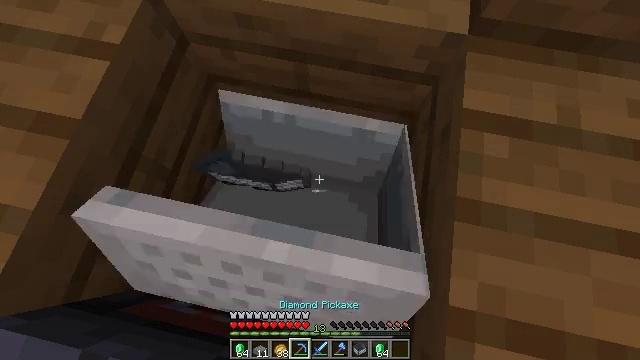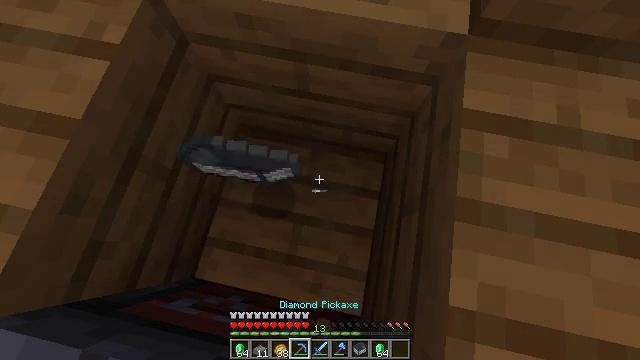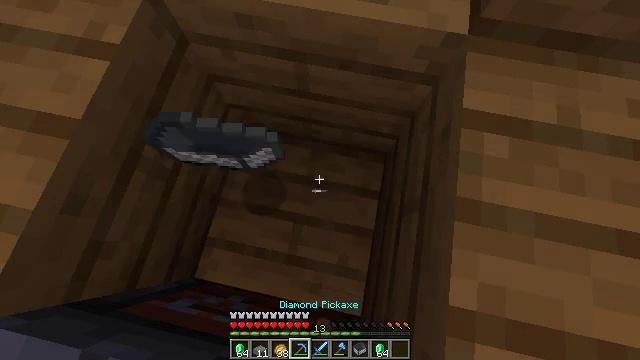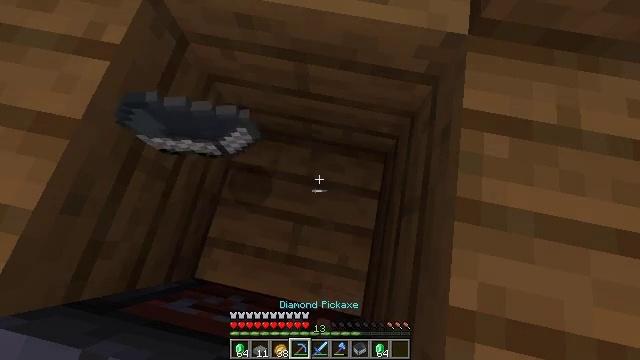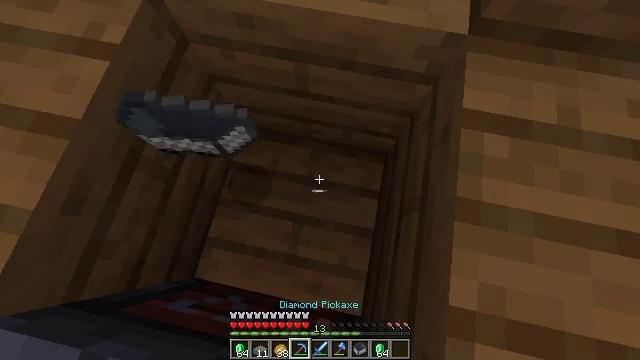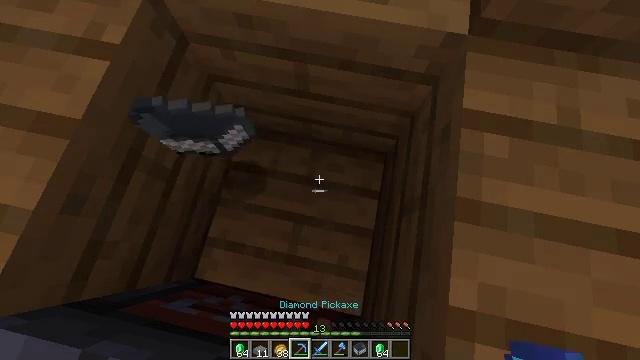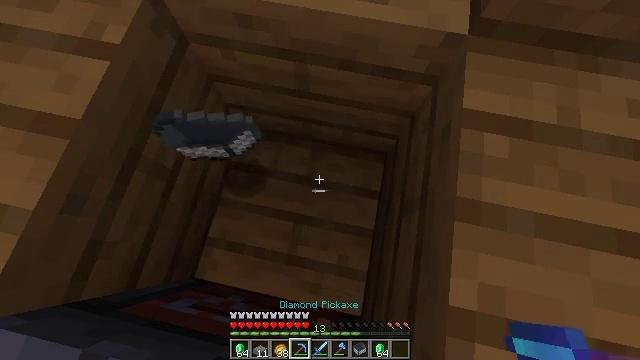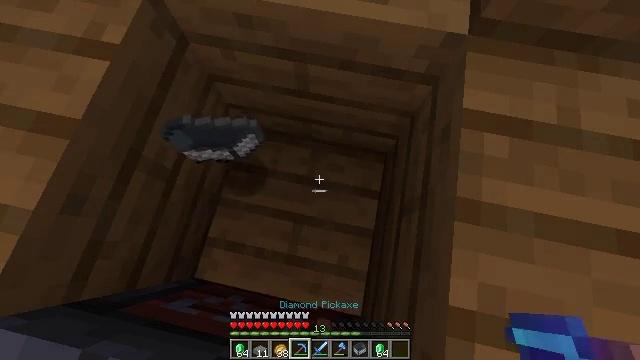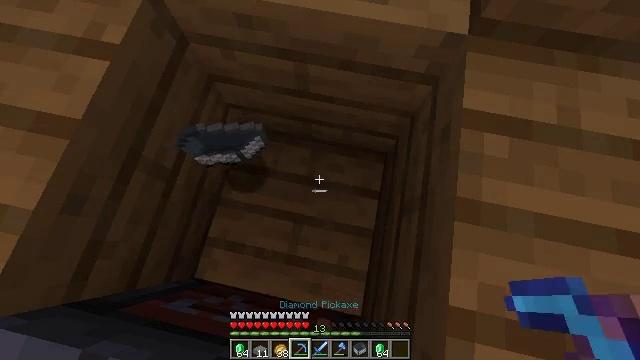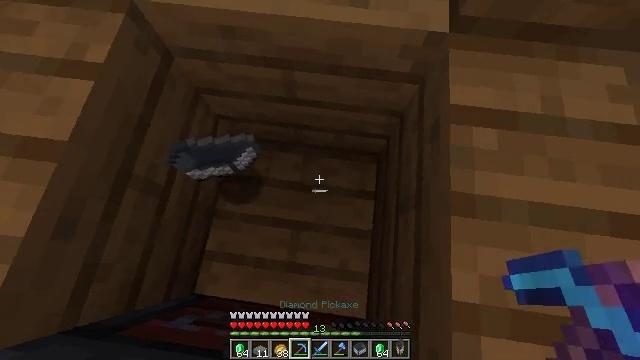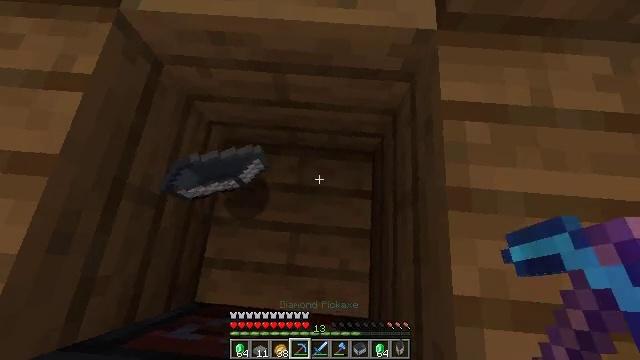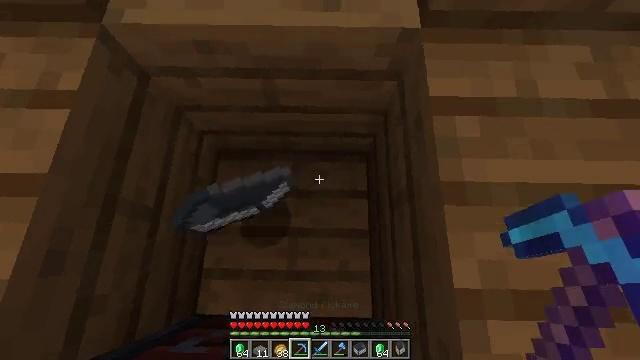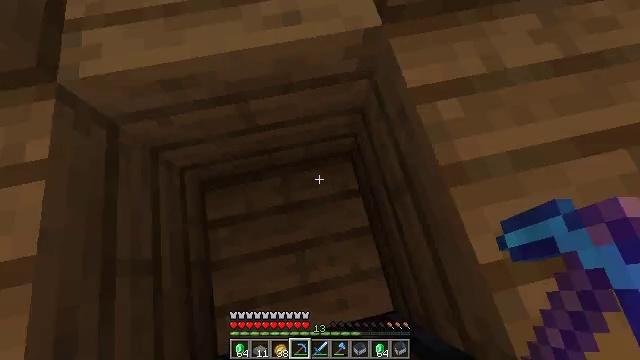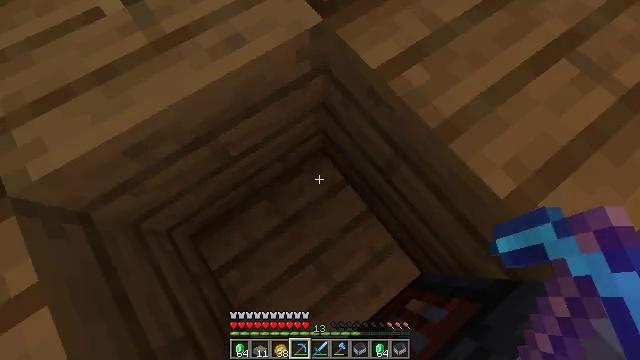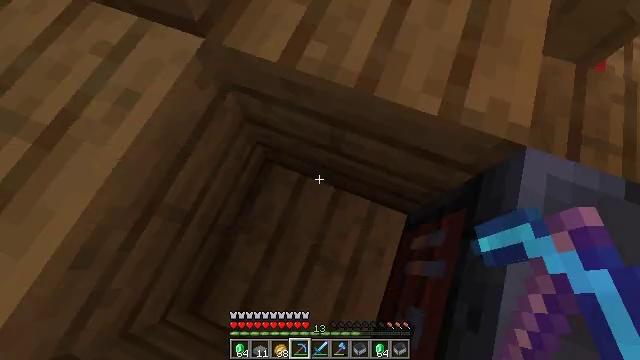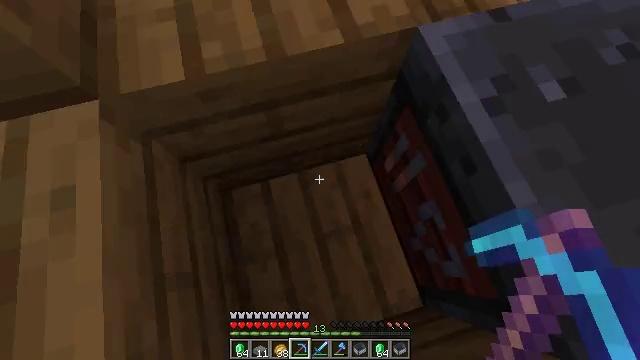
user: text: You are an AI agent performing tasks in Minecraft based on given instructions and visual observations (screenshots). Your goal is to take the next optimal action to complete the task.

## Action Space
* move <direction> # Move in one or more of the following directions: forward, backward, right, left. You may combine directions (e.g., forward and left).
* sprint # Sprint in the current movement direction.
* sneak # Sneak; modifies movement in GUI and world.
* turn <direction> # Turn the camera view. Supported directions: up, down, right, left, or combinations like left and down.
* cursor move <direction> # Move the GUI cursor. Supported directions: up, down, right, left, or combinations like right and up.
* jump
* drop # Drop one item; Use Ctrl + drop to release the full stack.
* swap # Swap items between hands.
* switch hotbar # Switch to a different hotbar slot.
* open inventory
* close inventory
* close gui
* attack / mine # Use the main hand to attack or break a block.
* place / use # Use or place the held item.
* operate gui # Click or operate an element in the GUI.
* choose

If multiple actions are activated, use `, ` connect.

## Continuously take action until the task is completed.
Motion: motion action
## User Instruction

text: Break the smithing table to move it.
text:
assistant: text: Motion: no_op
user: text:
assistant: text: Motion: no_op
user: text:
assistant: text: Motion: no_op
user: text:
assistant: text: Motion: no_op
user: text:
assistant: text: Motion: no_op
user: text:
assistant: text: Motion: no_op
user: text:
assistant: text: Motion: no_op
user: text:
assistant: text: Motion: no_op
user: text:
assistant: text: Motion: turn right and up
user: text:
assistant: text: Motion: turn right
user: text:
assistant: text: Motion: turn right
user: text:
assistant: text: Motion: move left, turn right and up
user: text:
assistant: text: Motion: move left, turn right
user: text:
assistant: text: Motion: move left, turn right
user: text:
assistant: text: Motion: turn right
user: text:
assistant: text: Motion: turn right
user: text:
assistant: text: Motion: turn right and up
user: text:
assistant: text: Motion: turn right and up
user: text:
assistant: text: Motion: turn right and up
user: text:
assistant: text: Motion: turn right and up
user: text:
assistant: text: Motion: no_op
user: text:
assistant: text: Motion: no_op
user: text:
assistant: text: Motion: no_op
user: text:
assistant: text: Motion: no_op
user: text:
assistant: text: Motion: no_op
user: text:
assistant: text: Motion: no_op
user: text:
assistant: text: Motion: turn left and up
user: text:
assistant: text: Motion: turn left
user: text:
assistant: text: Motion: no_op
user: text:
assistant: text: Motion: no_op